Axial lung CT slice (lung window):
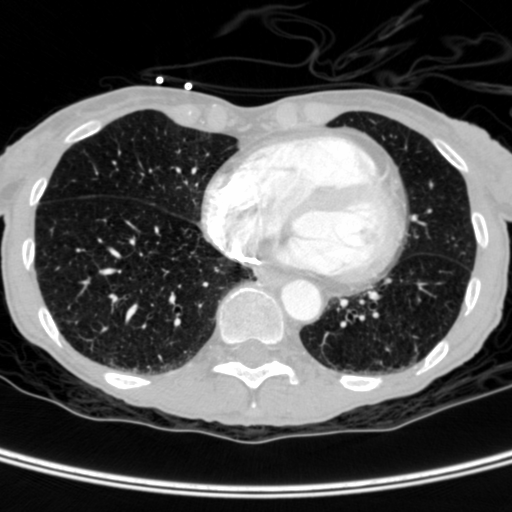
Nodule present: no